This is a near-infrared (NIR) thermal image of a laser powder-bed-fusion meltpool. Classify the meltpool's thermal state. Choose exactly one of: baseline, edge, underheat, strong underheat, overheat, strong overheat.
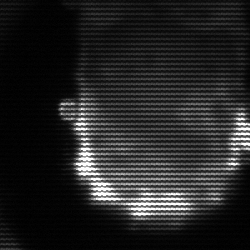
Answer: baseline